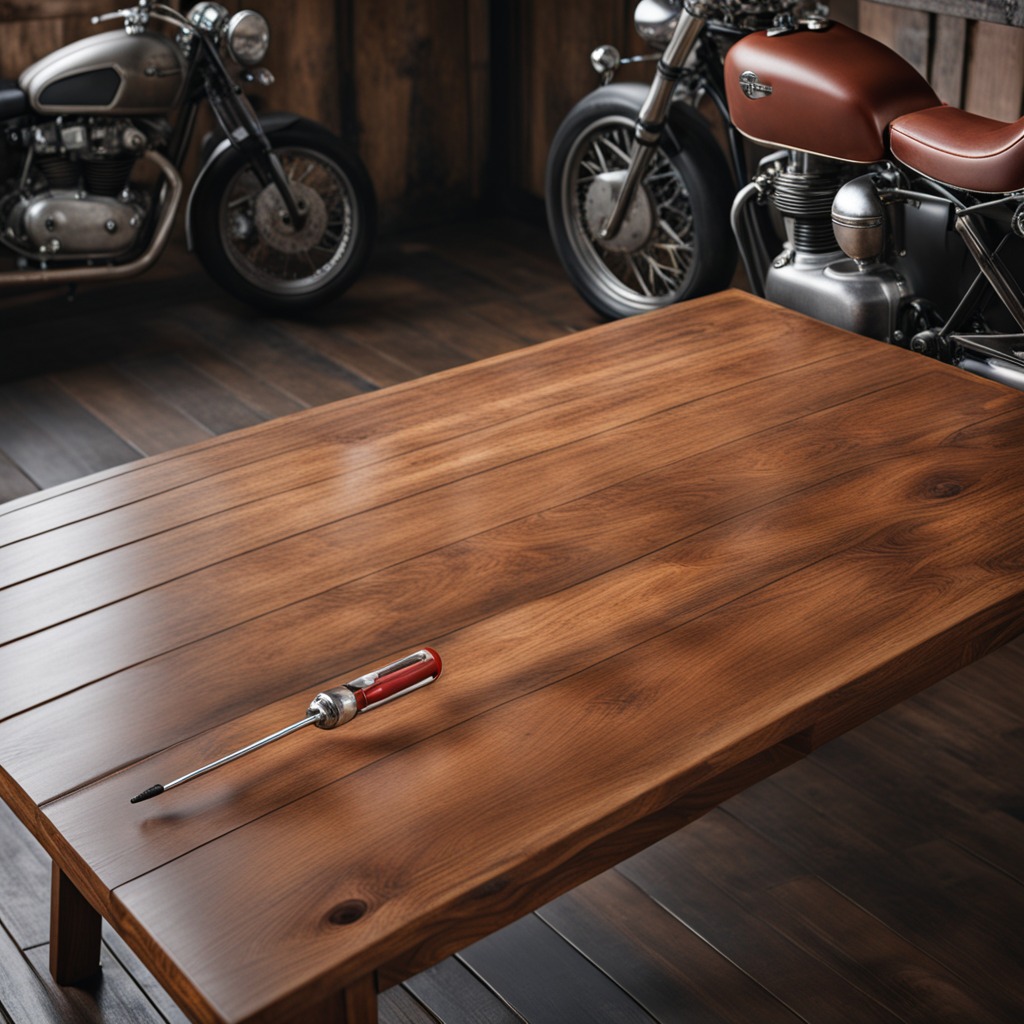
A screwdriver lying on the wooden table in a vintage motorcycle garage.